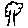
Label: tree